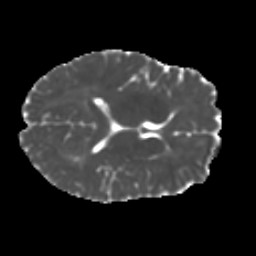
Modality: MD
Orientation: axial
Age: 22
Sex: female
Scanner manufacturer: ge
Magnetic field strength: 3 T
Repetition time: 7.8 s
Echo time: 0.0606 s